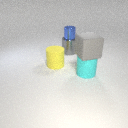
large gray metal cylinder to the left of large cyan rubber cylinder